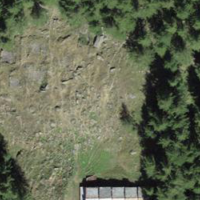
EUNIS habitat code: 41
Species observed at this site:
Rumex alpinus
Fringilla coelebs